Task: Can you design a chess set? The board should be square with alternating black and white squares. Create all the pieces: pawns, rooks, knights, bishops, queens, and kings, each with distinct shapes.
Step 121:
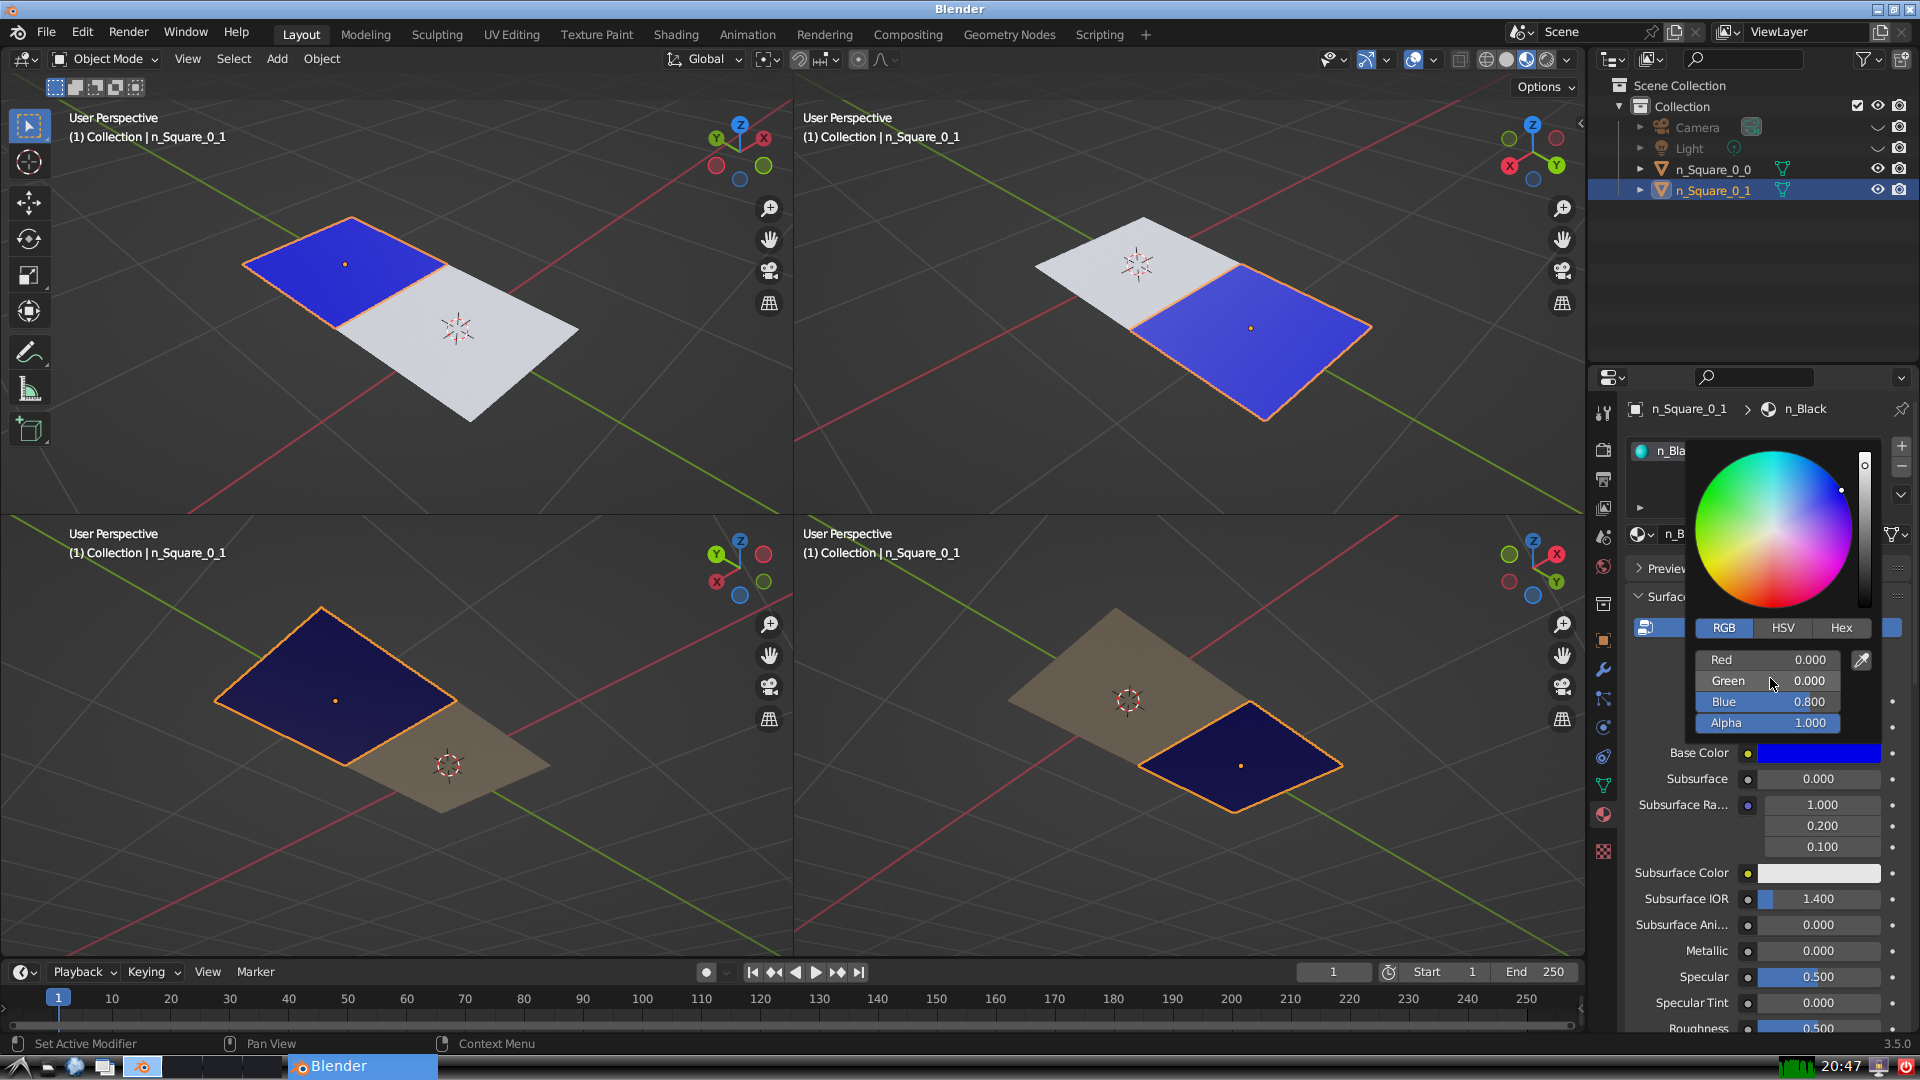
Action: {"mouse_move": [1770, 699]}